Question: I have the following columns
'['order_number','line_item_id','reason','quantity','status']'
I need to combine these columns '['line_item_id','reason','quantity','status']' into JSON and group them by '['order_number']' so it looks gives a df like this instead:
'''
['order_number', 'line_items']
<PHONE> , {"line_item_id":"value","reason":"value","quantity":"value","status":"value"}
'''
Does anyone know how this can be done?
The furthest I can get is:
'lines.to_json()' but this puts my whole df into a json string.
Code so far:
'''
import boto3
from boto3.dynamodb.conditions import Key
import json
import pyodbc
import pandas as pd
import numpy as np
import datetime
file = pd.read_csv('DDB.csv')
lines = pd.DataFrame(file)
print(lines.head())
lines.drop(['return_id','customer_id','order_date','return_status','created_at'], axis =1, inplace = True)
lines = lines.to_json()
print(lines)
'''
example of data:

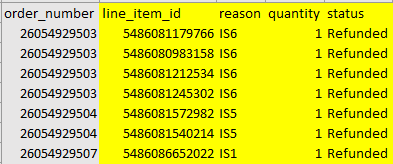
Answer: Let's say you have dataframe of following structure:
'''
import pandas as pd
import json
df = pd.DataFrame({
'order_number': [1,2,3,4,5],
'line_item_id': ['a', 'b', 'c', 'd', 'e'],
'reason': ['r1', 'r2', 'r3', 'r4', 'r5'],
'quantity': [100, 200, 300, 400, 500],
'status': ['ok', 'ok', 'error', 'ok', 'ok']
})
df.head()
'''
Output:
<URL>
Parse dataframe to json:
'''
d = { f"{df.loc[i]['order_number']}" : {
'line_item_id' : df.loc[i]['line_item_id'],
'reason' : df.loc[i]['reason'],
'quantity' : str(df.loc[i]['quantity']),
'status' : df.loc[i]['status']
} for i in df.index }
result = json.dumps(d)
print(result)
'''
When parsing, you may encounter exceptions like "Object of type int64 is not JSON serializable", which means that some columns need to be cast to int or string. In this example column "quantity" is casted to string.
Output:
'''
{
"1": {
"line_item_id": "a",
"reason": "r1",
"quantity": "100",
"status": "ok"
},
"2": {
"line_item_id": "b",
"reason": "r2",
"quantity": "200",
"status": "ok"
},
"3": {
"line_item_id": "c",
"reason": "r3",
"quantity": "300",
"status": "error"
},
"4": {
"line_item_id": "d",
"reason": "r4",
"quantity": "400",
"status": "ok"
},
"5": {
"line_item_id": "e",
"reason": "r5",
"quantity": "500",
"status": "ok"
}
}
'''